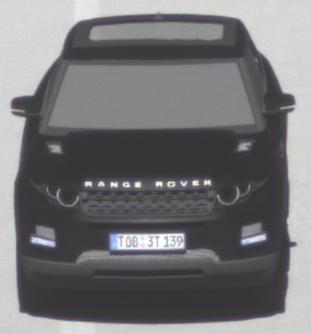
Make: Land Rover
Model: Range Rover Evoque 2.0 Si4
Detailed model: Range Rover Evoque (I)
Model produced from: 2011/08
Model produced until: 2013/11
Doors: 5
Color: black
Road condition: dry road
Daytime: morning or afternoon
Contrast: high contrast